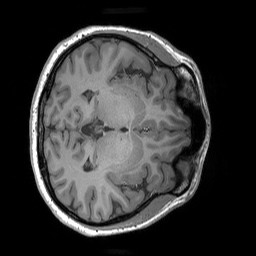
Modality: T1w
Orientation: axial
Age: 24
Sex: female
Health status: healthy
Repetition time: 1.9 s
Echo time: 0.00252 s